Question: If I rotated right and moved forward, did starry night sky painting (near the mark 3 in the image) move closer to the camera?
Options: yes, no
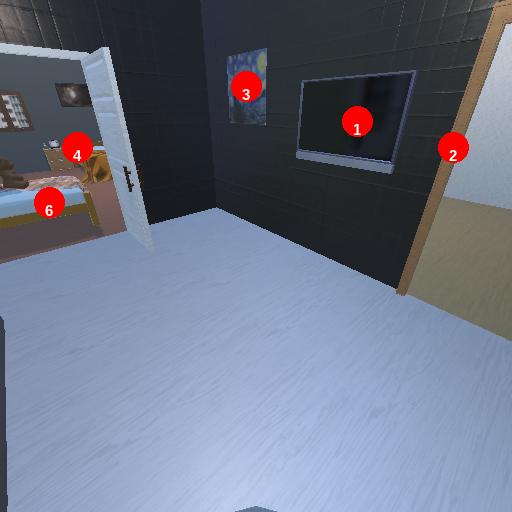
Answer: yes